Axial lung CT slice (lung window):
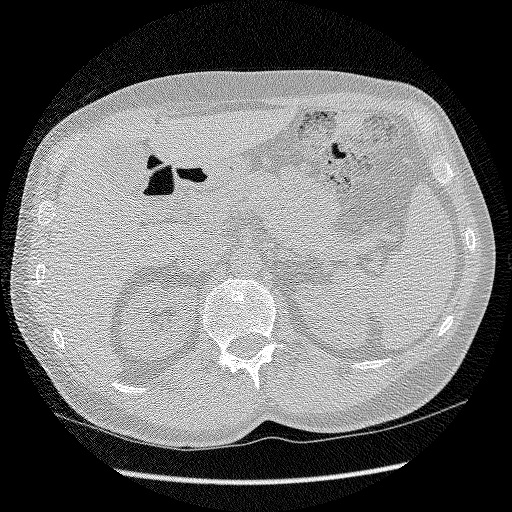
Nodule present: no